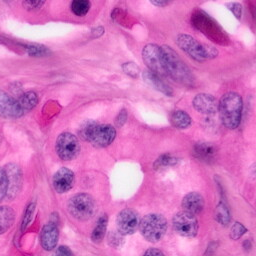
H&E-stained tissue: Pancreatic